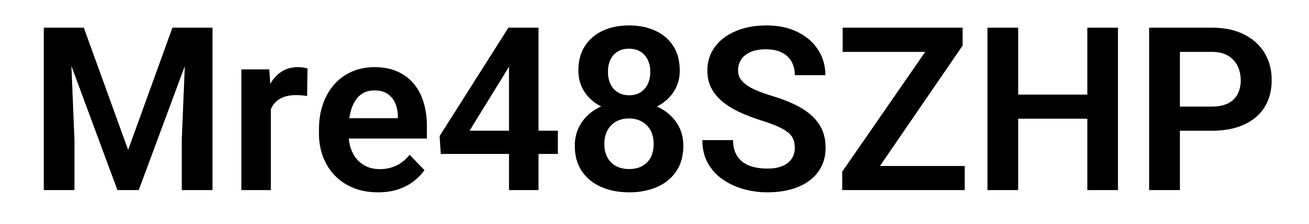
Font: Roboto_SemiBold